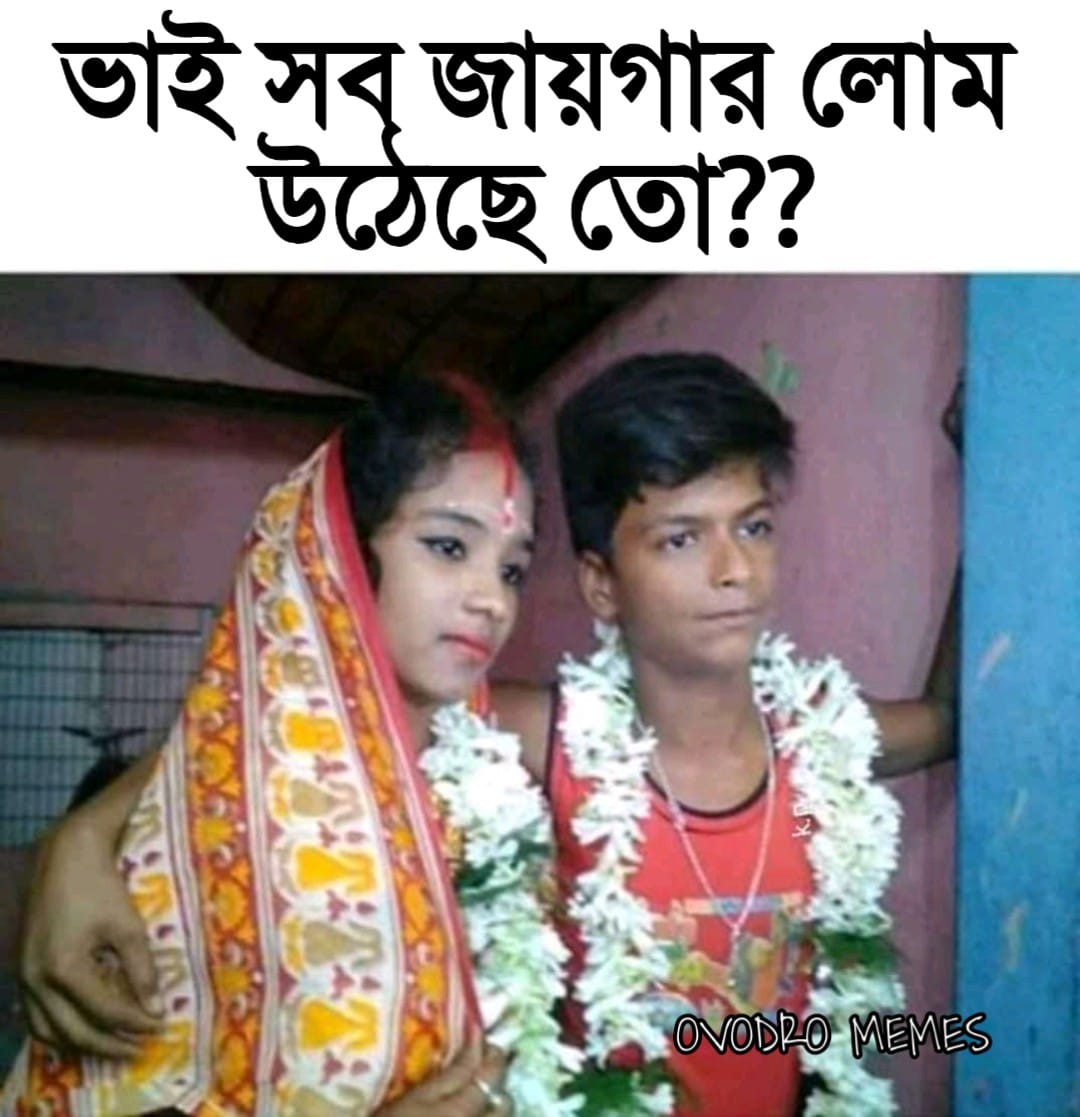
Caption: ভাই সব জায়গায় লোম উঠেছে তো ??
Label: hate